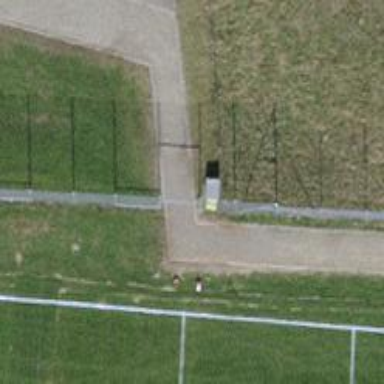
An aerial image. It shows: Fence.